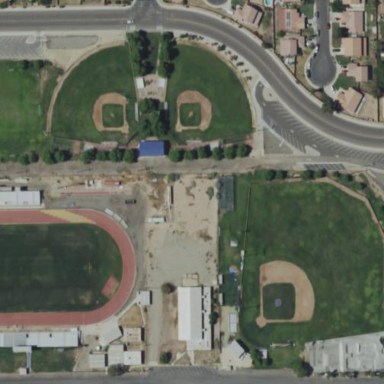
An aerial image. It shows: Sports centre specializing in baseball.